Aerial crown-view tile of a tropical tree (Barro Colorado Island, Panama), acquired 20250512:
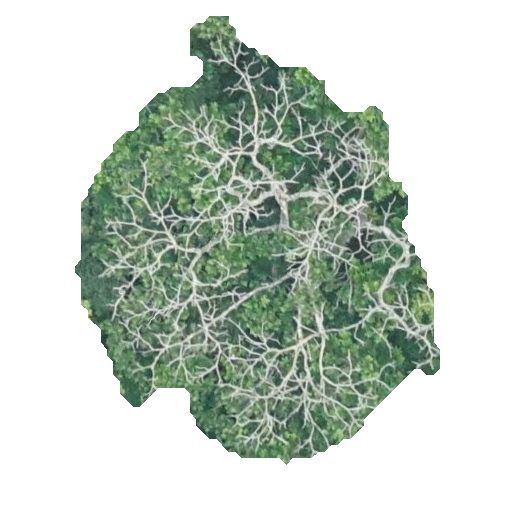
Species: Anacardium excelsum
GBIF accepted scientific name: Anacardium excelsum
Crown area: 155.5 m²